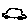
Label: car